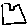
Label: square